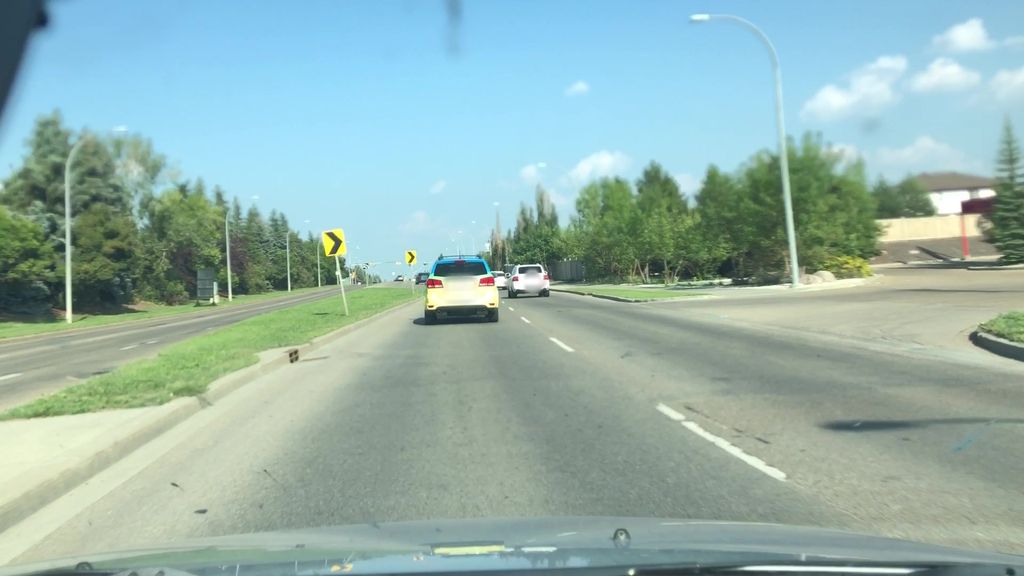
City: edmonton